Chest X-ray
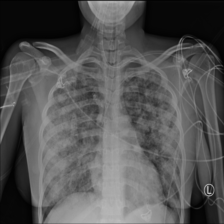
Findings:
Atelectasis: negative
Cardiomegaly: negative
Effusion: negative
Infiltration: negative
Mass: negative
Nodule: negative
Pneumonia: negative
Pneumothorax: negative
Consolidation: negative
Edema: negative
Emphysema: negative
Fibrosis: negative
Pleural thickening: negative
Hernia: negative